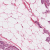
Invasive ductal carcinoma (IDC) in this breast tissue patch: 1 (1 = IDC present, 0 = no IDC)